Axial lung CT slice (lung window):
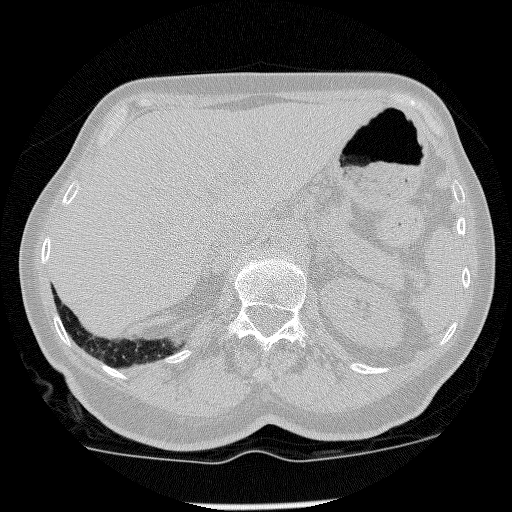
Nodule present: no